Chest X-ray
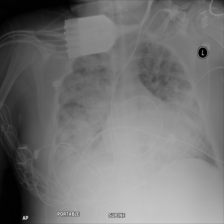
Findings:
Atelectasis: negative
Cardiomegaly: negative
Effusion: negative
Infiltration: negative
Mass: negative
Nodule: negative
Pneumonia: negative
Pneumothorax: negative
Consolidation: negative
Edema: negative
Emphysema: negative
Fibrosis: negative
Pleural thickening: negative
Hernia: negative